Field crop: maize
Growth stage: 2
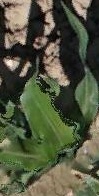
Species: maize